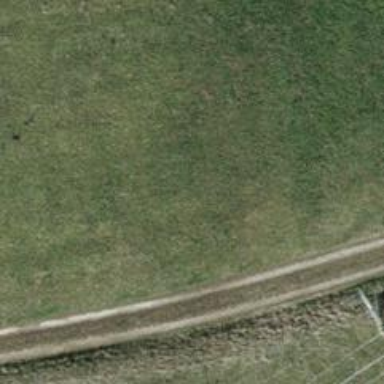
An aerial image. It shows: Grassy track with grade3 tracktype.